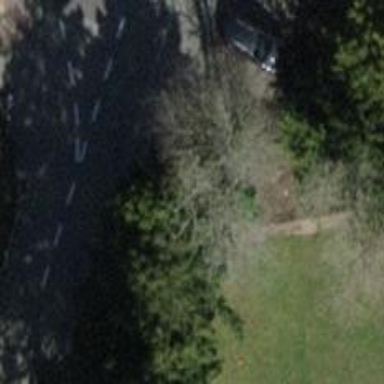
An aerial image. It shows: Brown bench in the vicinity.